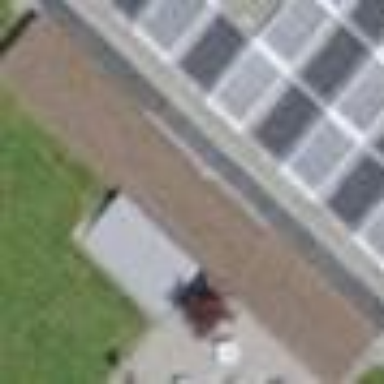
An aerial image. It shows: View of roof of building.